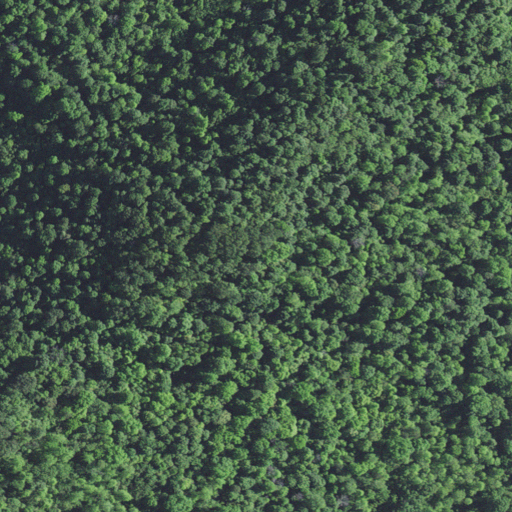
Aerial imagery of cliff(s) in Kentucky named Bat Cave Cliff containing deciduous forest and mixed forest